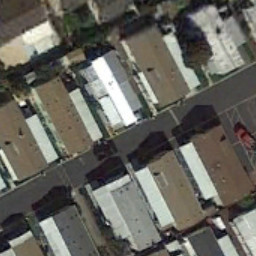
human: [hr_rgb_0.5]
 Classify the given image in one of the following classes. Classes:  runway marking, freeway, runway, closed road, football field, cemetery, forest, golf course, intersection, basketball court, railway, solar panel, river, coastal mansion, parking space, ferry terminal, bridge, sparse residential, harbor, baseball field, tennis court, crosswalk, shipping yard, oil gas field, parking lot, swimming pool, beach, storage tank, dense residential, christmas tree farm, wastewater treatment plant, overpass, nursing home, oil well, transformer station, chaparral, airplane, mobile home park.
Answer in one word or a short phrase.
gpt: mobile home park